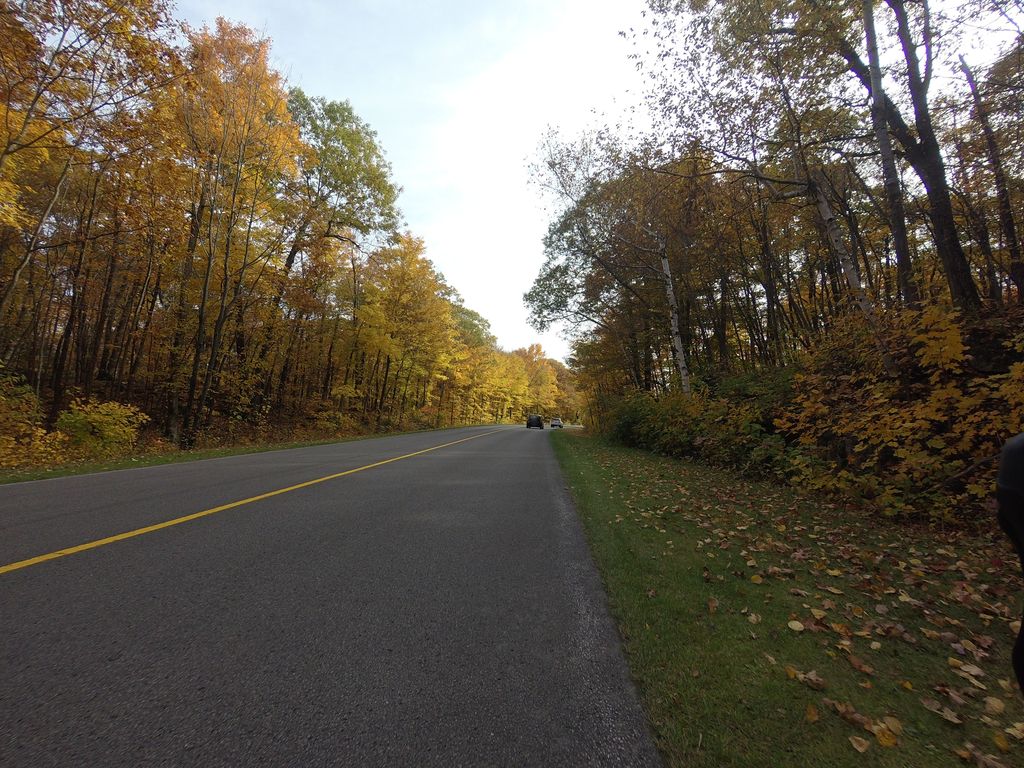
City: ottawa-gatineau